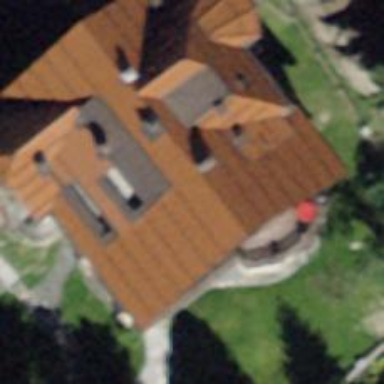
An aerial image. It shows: Building with tiled roof.